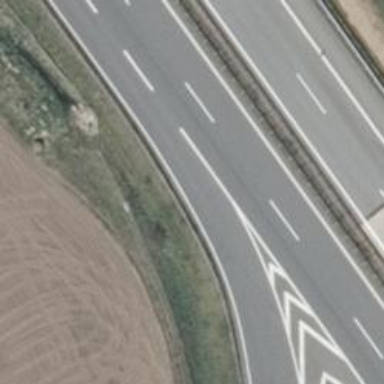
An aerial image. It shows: Motorway junction.